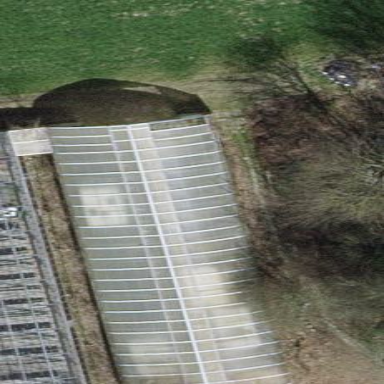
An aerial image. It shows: Greenhouse used for horticulture.